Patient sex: M
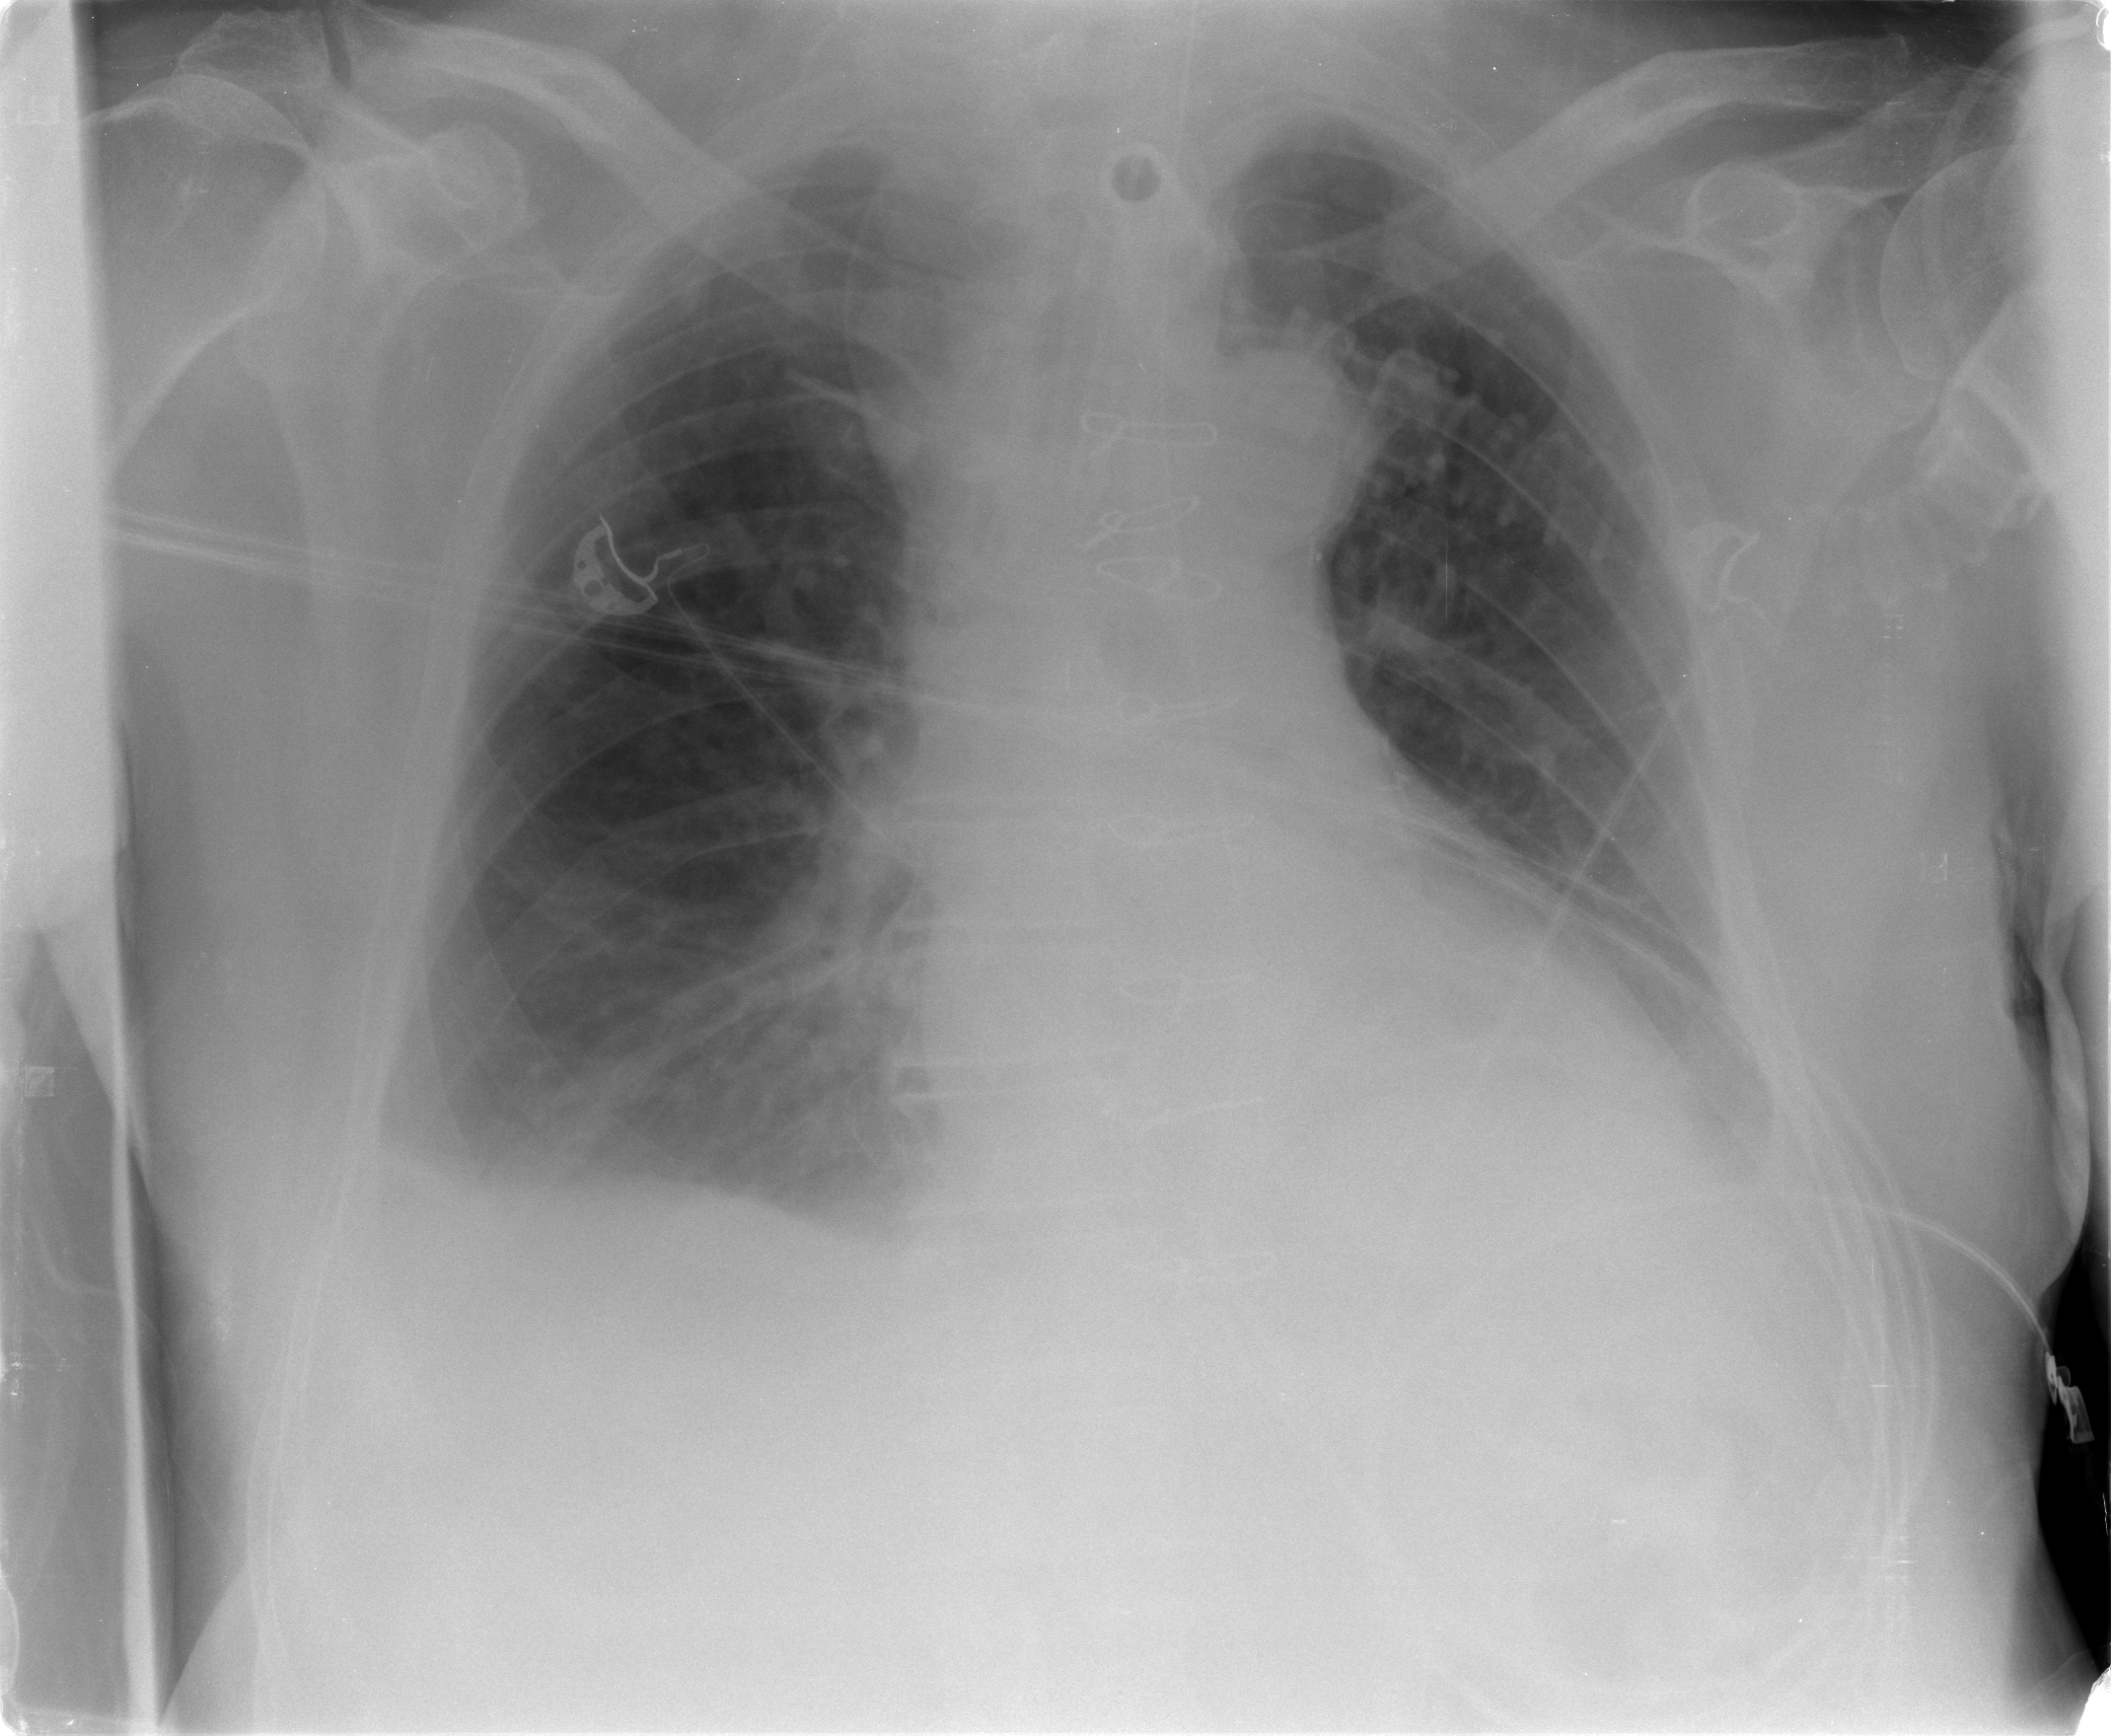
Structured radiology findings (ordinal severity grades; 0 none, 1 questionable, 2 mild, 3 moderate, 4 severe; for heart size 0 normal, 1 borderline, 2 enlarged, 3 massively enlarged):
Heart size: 2
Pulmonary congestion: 1
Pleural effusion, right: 2
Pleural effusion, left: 2
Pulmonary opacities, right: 0
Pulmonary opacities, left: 0
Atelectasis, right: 2
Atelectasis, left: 2